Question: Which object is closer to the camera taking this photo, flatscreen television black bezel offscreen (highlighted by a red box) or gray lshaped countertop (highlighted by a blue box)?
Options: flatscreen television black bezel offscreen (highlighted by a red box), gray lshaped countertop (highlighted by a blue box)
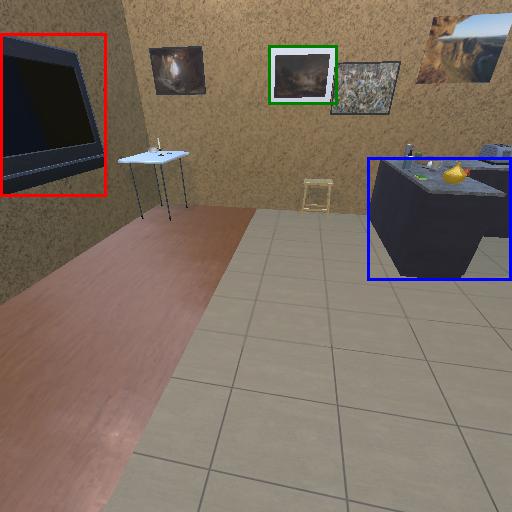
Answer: flatscreen television black bezel offscreen (highlighted by a red box)